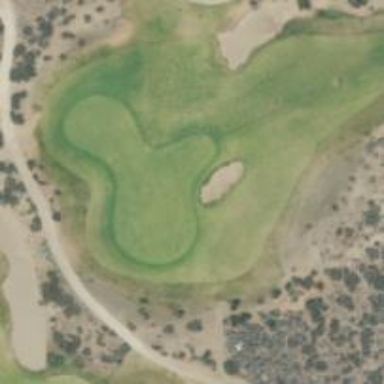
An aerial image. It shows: View of golf hole.